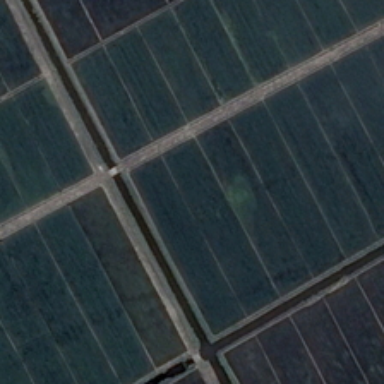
Many pieces of green farmlands are orderly together .